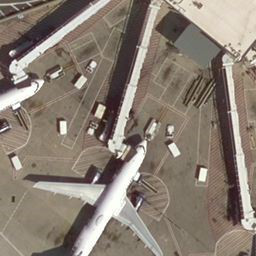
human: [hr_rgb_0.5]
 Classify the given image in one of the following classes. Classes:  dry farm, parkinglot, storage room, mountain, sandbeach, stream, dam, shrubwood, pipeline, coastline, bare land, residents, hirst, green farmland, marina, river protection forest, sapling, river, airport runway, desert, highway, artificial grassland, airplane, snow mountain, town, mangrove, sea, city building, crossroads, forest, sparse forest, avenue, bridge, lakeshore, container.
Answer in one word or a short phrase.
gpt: airplane